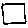
Label: square